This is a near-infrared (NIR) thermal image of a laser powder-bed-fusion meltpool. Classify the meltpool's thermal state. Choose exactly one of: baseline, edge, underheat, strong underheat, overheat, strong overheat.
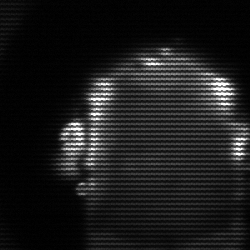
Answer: baseline